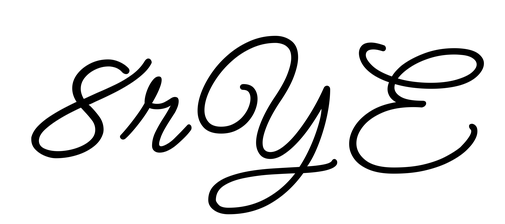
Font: MeowScript-Regular